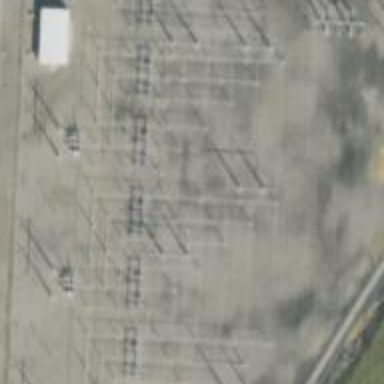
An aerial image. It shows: Switch used for power control.